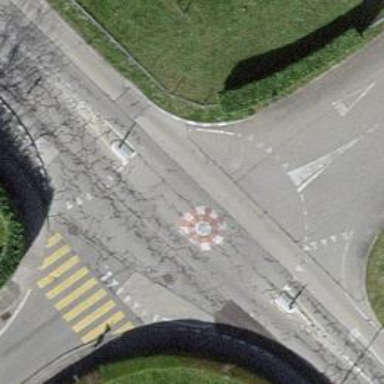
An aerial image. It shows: Mini roundabout on the road.